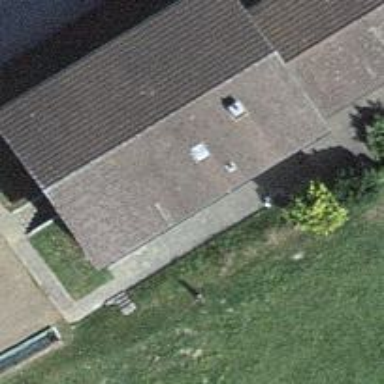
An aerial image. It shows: Gabled roof on residential building.